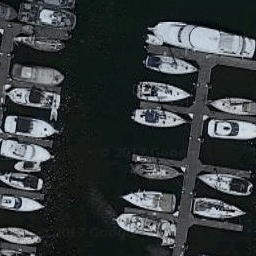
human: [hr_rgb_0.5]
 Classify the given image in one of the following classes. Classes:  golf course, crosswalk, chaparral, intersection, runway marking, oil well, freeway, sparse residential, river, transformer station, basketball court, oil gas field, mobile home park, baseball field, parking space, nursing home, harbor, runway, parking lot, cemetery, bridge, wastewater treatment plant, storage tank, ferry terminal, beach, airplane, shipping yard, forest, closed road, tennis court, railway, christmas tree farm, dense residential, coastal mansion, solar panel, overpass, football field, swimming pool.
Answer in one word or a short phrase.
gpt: harbor